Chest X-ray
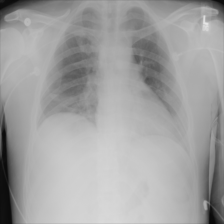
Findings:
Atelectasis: positive
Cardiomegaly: negative
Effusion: negative
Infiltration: negative
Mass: negative
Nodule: negative
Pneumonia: negative
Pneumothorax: negative
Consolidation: negative
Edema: negative
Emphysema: negative
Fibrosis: negative
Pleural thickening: negative
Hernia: negative